Interaction volume radius: 10 \u00c5
Interaction volume height: 10 \u00c5
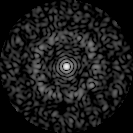
Disorder parameter: 0.8529